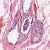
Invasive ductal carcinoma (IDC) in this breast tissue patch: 0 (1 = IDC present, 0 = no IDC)